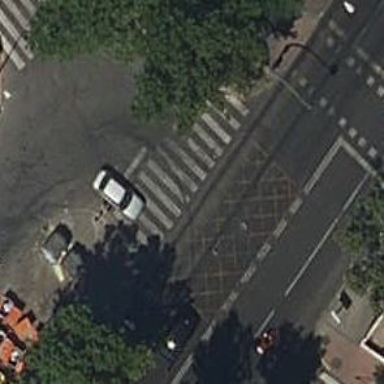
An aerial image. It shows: Marked asphalt footway with crossing markings.